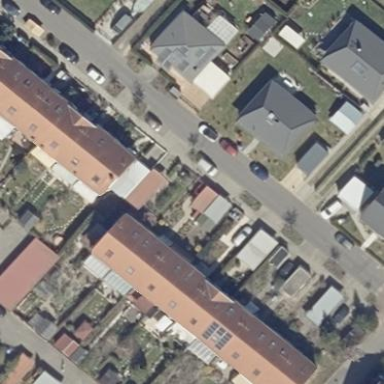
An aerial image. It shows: Terrace building.